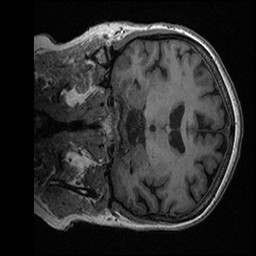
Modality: T1w
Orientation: coronal
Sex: female
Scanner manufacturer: ge
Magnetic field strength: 3 T
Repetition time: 0.0064 s
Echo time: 0.00281 s